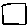
Label: square